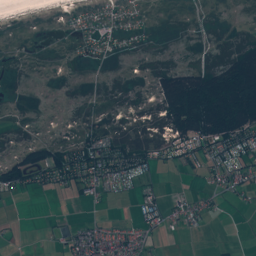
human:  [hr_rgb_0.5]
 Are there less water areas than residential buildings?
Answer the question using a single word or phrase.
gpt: yes

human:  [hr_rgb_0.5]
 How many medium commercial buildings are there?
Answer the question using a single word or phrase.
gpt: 0

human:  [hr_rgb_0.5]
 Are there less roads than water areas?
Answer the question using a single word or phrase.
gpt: no

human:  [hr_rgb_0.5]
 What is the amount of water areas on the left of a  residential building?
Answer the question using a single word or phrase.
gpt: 16

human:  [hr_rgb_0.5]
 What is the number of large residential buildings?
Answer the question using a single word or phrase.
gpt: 0

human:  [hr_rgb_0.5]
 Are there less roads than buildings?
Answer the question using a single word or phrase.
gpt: yes

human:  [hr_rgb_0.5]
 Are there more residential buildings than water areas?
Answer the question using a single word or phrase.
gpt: yes

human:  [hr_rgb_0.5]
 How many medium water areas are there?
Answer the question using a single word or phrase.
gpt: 3

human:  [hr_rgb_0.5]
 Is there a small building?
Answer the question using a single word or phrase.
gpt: yes

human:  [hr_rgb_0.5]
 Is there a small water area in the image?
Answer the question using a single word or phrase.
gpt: yes

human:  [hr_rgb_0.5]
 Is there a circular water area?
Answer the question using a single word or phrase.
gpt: yes

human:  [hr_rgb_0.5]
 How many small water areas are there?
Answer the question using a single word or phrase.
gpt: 8

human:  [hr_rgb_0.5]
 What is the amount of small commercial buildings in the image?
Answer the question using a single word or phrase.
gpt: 11

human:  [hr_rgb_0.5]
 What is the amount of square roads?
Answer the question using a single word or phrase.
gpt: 0

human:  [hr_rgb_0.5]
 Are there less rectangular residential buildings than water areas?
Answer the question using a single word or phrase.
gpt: no

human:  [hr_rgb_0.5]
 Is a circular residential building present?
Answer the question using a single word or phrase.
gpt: yes

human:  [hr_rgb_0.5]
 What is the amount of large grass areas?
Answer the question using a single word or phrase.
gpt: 182

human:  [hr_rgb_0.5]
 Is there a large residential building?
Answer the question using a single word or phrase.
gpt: no

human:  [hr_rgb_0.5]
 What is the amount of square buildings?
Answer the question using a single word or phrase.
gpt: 1

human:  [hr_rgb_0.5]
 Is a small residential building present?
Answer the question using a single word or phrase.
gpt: yes

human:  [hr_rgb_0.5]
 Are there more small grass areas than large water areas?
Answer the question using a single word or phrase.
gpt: yes

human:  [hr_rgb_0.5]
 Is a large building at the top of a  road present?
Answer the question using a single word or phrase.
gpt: no

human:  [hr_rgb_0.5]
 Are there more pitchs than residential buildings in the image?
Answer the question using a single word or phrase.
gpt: no

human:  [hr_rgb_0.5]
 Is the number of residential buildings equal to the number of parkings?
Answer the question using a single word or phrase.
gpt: no

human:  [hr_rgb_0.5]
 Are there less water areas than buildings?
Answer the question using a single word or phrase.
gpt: yes

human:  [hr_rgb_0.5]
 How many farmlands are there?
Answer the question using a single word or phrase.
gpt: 3

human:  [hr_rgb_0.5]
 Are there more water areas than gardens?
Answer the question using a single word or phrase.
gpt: yes

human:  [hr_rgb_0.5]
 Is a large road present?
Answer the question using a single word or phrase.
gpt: no

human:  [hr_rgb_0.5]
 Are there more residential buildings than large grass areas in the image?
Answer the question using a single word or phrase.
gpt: yes

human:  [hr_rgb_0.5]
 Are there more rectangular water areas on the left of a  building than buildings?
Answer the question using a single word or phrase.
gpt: no

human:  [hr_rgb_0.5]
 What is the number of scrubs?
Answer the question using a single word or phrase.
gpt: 14

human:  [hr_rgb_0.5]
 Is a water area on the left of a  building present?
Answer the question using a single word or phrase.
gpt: yes

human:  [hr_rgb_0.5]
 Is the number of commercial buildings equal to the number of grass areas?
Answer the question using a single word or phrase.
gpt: no

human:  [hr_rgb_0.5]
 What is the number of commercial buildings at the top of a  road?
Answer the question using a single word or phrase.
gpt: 11

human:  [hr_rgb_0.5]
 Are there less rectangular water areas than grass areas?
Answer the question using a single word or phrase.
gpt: yes

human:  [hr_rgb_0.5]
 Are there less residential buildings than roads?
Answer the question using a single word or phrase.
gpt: no